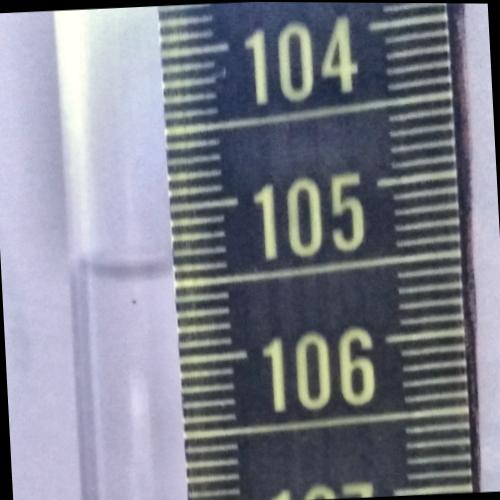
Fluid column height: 105.4 cm